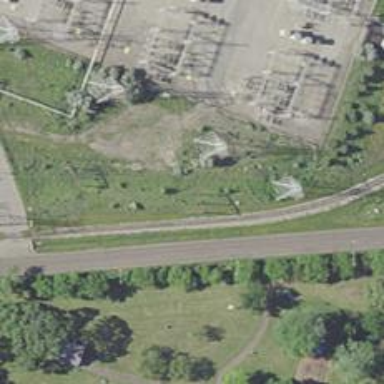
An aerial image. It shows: Three power poles with cross beam.